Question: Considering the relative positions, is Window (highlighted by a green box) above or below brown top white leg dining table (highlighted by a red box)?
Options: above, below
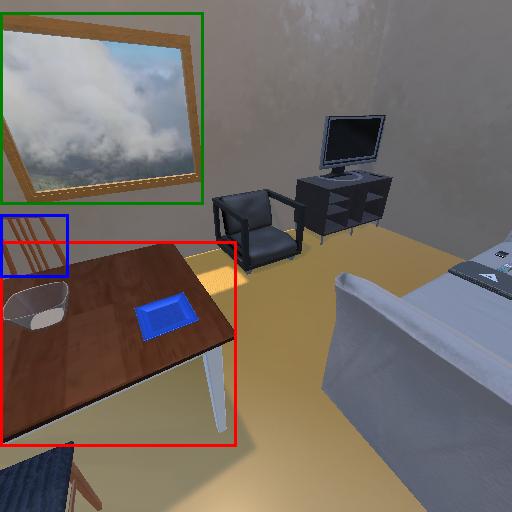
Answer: above